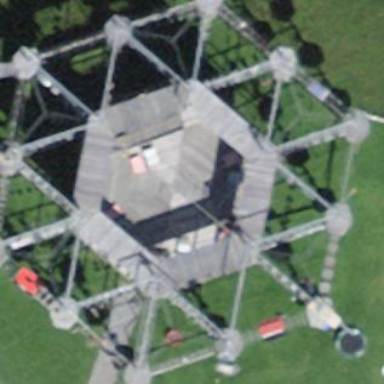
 featuring framework for adventurous play."